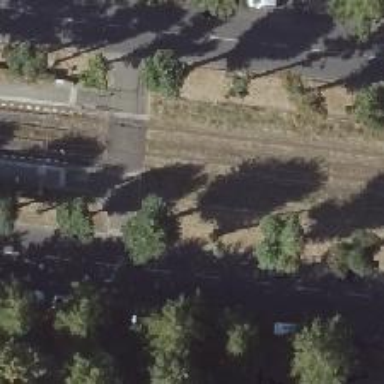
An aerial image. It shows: Tram crossing on the railway.